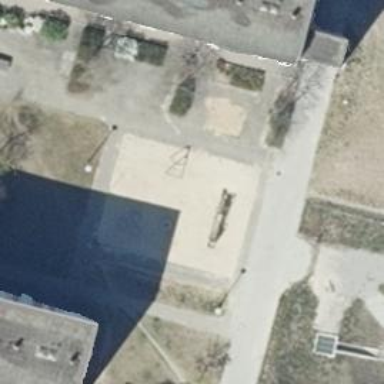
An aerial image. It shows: Playground area for leisure activities on the land.